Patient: sex M, age 46
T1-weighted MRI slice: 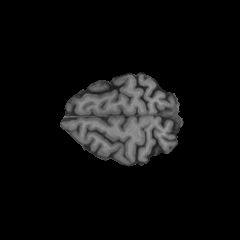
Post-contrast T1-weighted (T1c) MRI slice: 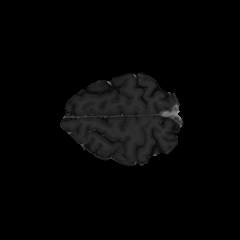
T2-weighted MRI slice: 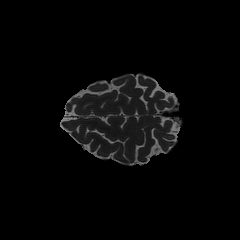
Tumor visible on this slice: no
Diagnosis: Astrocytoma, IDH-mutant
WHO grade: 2